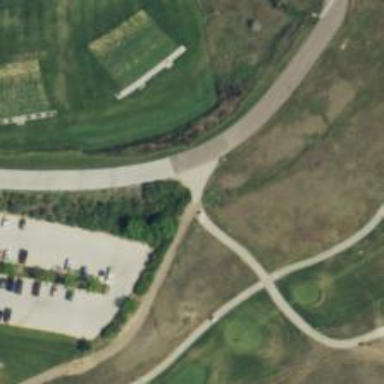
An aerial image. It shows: Well-maintained path that is grade1 cartpath for golf.